Field crop: maize
Growth stage: 2
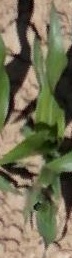
Species: maize